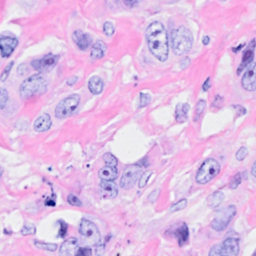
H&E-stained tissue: Breast